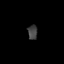
Tissue: skin
Cell type: Epithelial cells
Senescence score: 0.7193
Nuclear area (px): 138
Mean DAPI intensity: 64.826